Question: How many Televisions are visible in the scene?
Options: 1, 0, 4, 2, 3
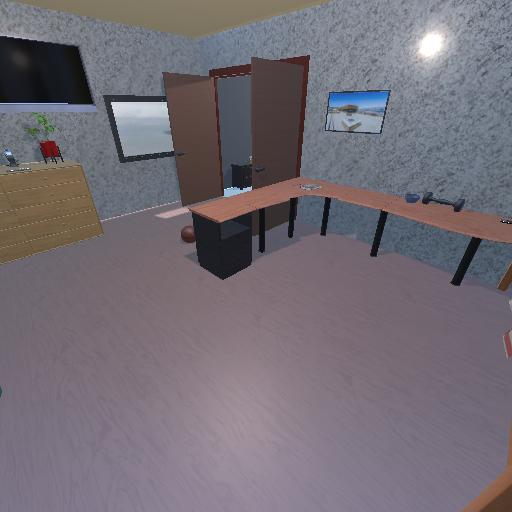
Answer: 1